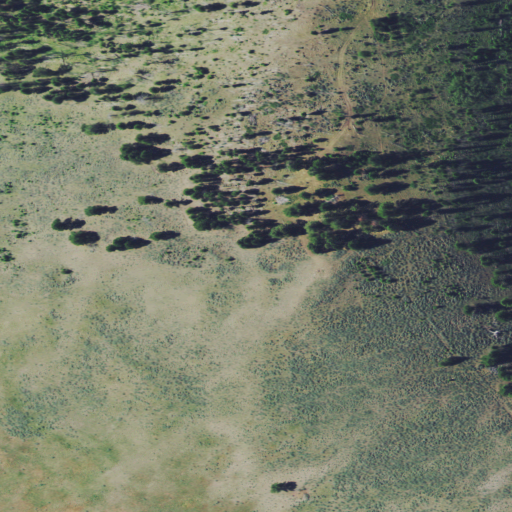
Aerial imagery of mountain in Montana named Mineral Hill containing grassland, shrub, and evergreen forest